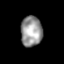
Tissue: skin
Cell type: Epithelial cells
Senescence score: 0.2736
Nuclear area (px): 638
Mean DAPI intensity: 150.639